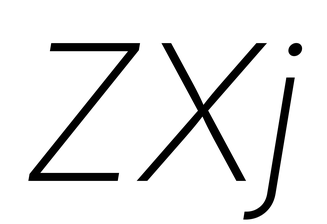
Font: Inter-Italic_ExtraLight_Italic